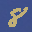
Label: 8